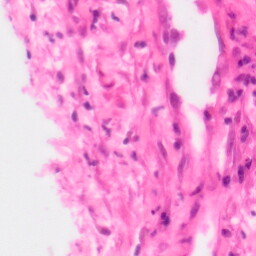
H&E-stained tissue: Colon